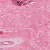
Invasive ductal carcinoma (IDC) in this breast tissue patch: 0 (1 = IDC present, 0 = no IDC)